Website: macys
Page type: delivery-shipping
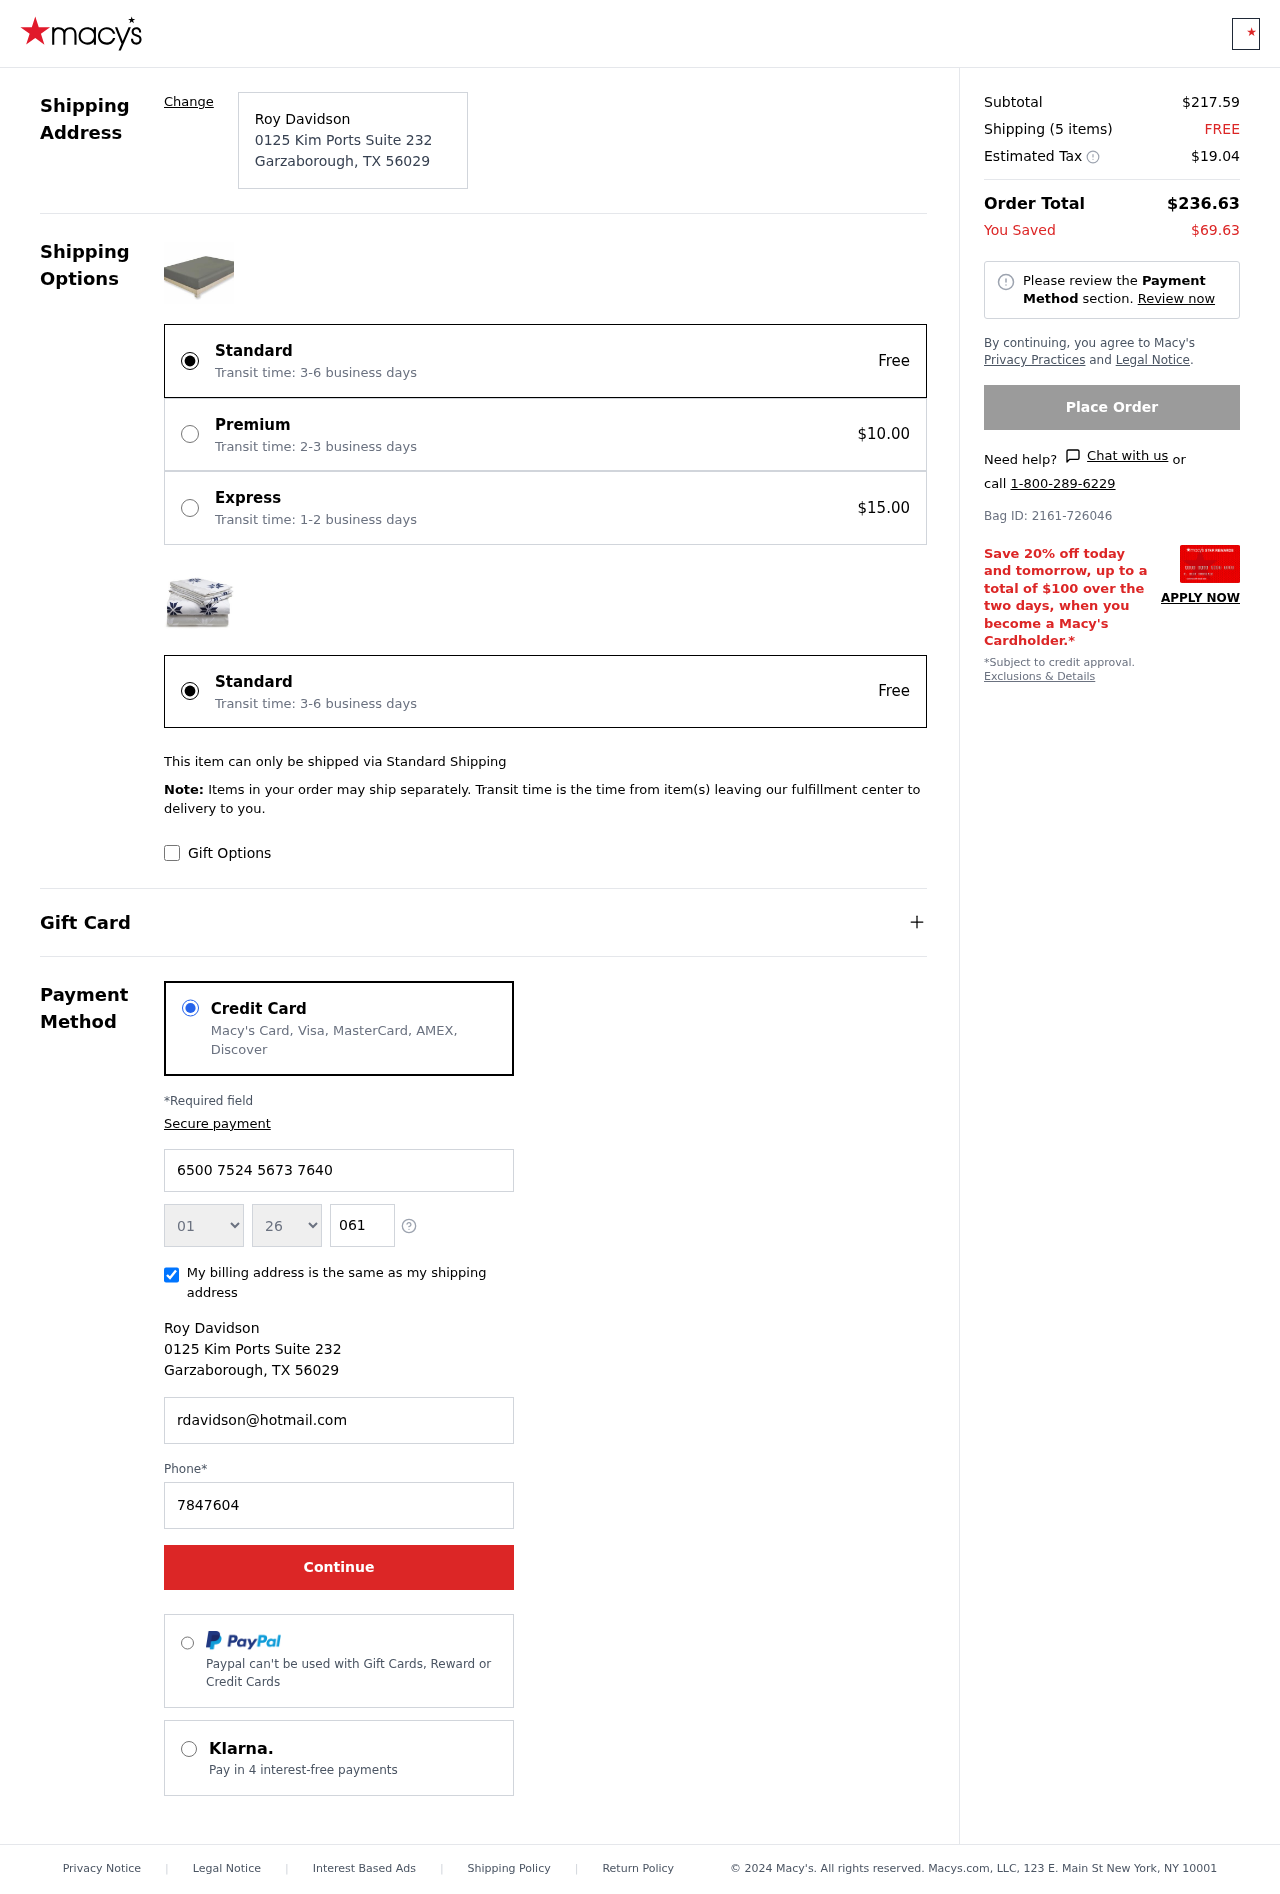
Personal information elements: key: PII_CARD_EXPIRY_MONTH
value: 01
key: PII_CARD_EXPIRY_YEAR
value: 26
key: PII_CITY
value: Garzaborough
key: PII_CITY_STATE_ZIP
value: Garzaborough, TX 56029
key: PII_FULLNAME
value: Roy Davidson
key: PII_POSTCODE
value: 56029
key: PII_STATE_ABBR
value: TX
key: PII_STREET
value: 0125 Kim Ports Suite 232
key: PII_CARD_NUMBER
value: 6500 7524 5673 7640
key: PII_CARD_CVV
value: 061
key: PII_EMAIL
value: rdavidson@hotmail.com
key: PII_PHONE
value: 7847604233
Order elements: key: ORDER_SUBTOTAL
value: $217.59
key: ORDER_NUM_ITEMS
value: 5
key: ORDER_SHIPPING_COST
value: FREE
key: ORDER_TAX
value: $19.04
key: ORDER_TOTAL
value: $236.63
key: ORDER_SAVINGS
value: $69.63
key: ORDER_BAG_ID
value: Bag ID: 2161-726046